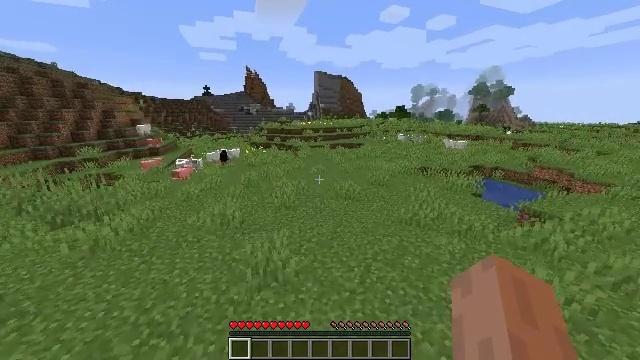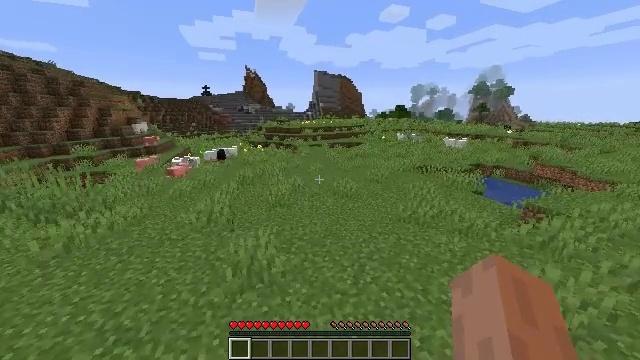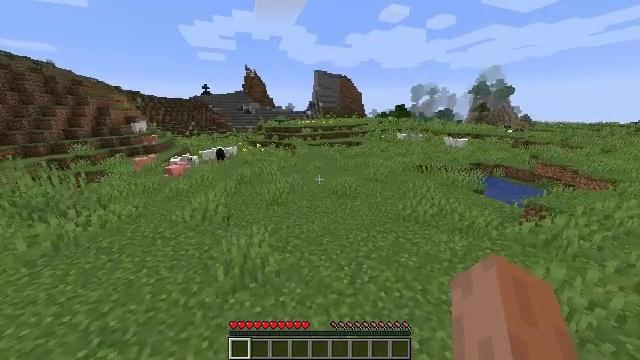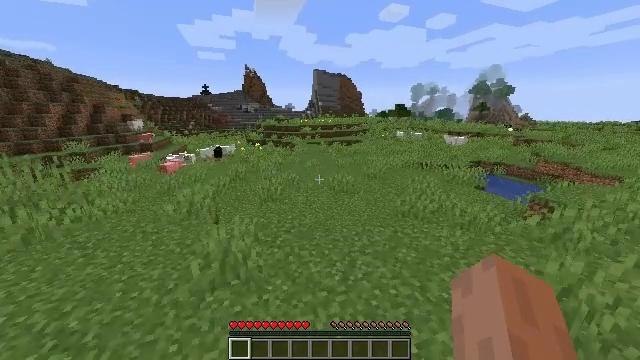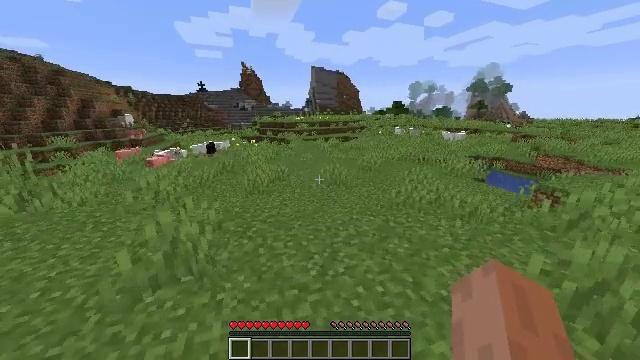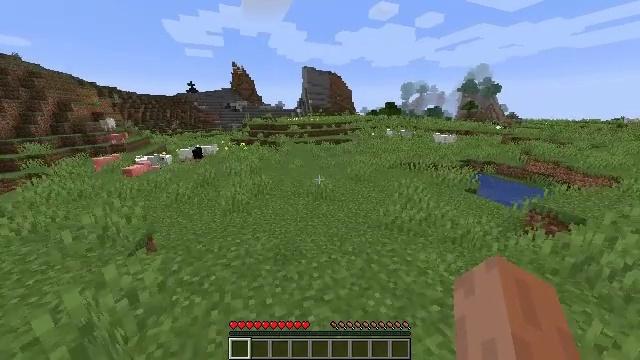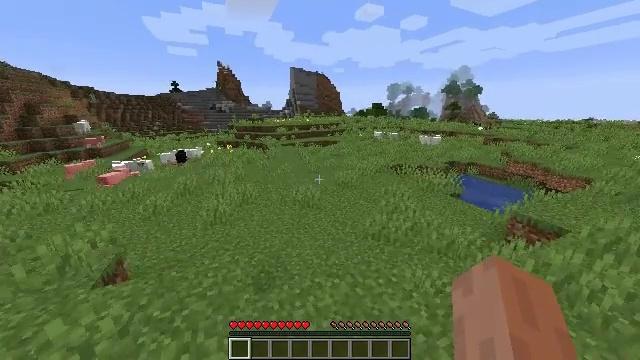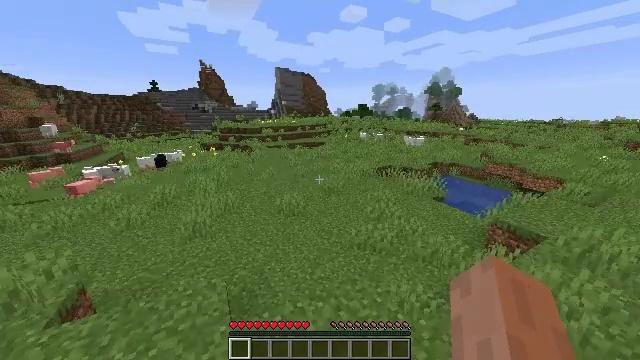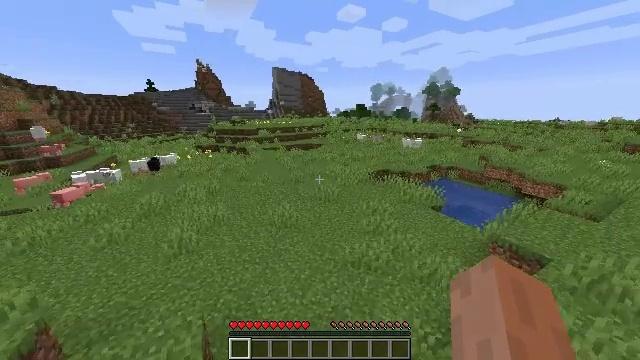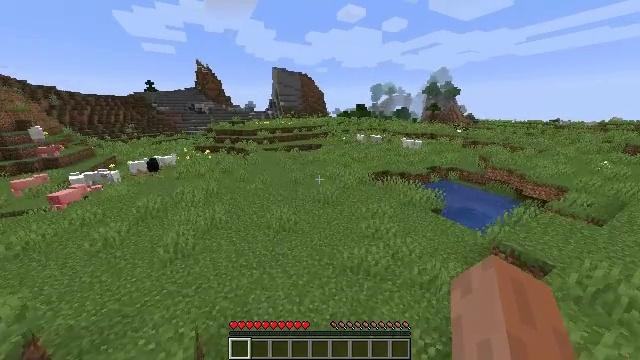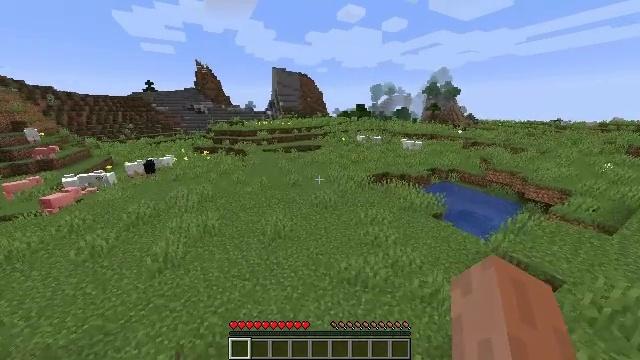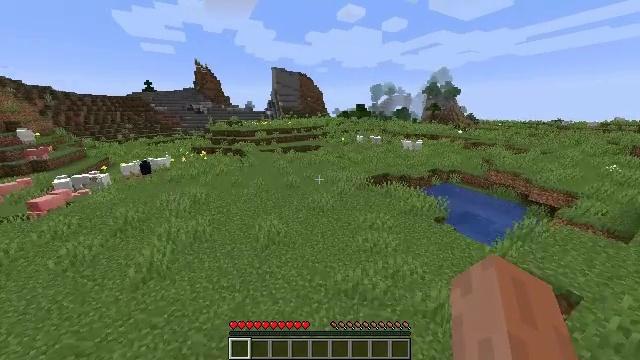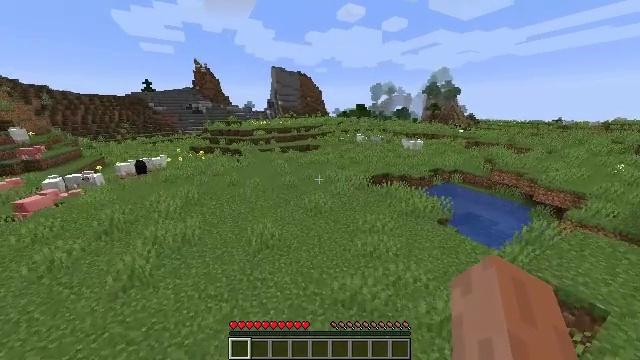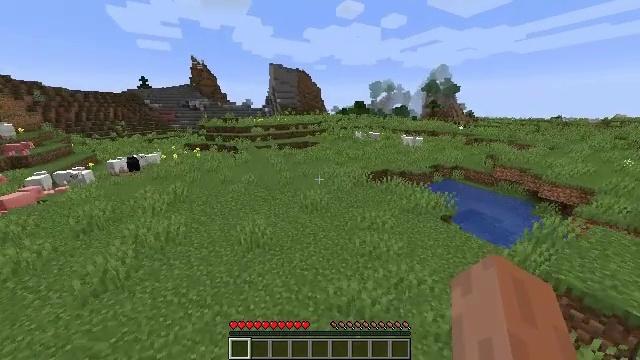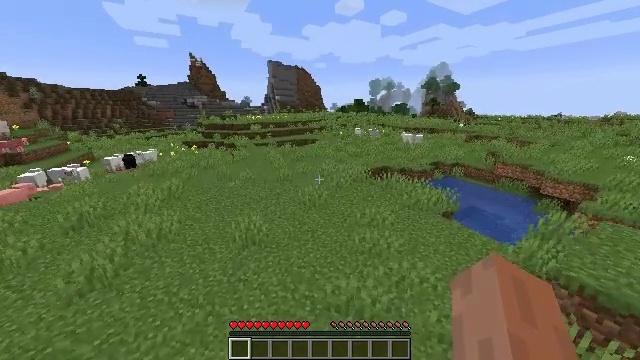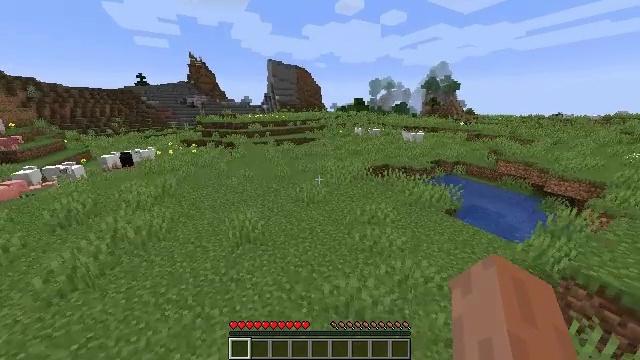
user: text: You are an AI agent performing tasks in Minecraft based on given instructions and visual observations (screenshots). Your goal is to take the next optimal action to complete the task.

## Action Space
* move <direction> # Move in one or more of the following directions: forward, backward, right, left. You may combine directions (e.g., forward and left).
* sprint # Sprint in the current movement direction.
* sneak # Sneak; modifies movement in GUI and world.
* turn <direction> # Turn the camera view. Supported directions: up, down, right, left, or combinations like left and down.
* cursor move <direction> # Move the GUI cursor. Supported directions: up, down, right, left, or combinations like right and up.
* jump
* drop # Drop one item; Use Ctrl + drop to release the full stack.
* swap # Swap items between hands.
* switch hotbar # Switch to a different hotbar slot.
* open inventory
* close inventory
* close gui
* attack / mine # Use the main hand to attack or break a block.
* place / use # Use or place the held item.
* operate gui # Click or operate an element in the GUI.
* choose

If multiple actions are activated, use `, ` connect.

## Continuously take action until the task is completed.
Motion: motion action
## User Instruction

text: Harvest the peony for decoration.
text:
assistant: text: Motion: move forward and move right, sprint, jump
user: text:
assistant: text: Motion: move forward and move right, sprint, jump
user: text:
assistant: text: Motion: move forward and move right, sprint, jump
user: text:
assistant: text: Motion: move forward and move right, sprint, jump
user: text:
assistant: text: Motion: move forward and move right, sprint, turn right, jump
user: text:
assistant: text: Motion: move forward and move right, sprint, turn right, jump
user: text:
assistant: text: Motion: move forward and move right, sprint, turn right, jump
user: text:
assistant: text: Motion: move forward, sprint, jump
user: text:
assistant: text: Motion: move forward, sprint, jump
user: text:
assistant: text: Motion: move forward, sprint, jump
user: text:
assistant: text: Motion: move forward, sprint, jump
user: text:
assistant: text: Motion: move forward, sprint, jump
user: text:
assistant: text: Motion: move forward, sprint, jump
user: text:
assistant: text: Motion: move forward, sprint, jump
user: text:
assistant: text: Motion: move forward, sprint, jump
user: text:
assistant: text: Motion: move forward, sprint, jump
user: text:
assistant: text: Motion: move forward, sprint, jump
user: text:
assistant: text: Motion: move forward, sprint, jump
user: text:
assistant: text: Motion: move forward, sprint, jump
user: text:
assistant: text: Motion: move forward, sprint, jump
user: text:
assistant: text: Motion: move forward, sprint, jump
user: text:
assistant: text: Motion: move forward, sprint, turn left and down, jump
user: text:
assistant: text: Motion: move forward, sprint, turn left and down, jump
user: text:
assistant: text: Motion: move forward, sprint, turn left and down, jump
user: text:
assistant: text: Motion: move forward, sprint, jump
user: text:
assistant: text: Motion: move forward, sprint, jump
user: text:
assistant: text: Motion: move forward, sprint, jump
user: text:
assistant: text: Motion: move forward, sprint, jump
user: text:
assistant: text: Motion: move forward, sprint, jump
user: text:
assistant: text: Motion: move forward, sprint, jump